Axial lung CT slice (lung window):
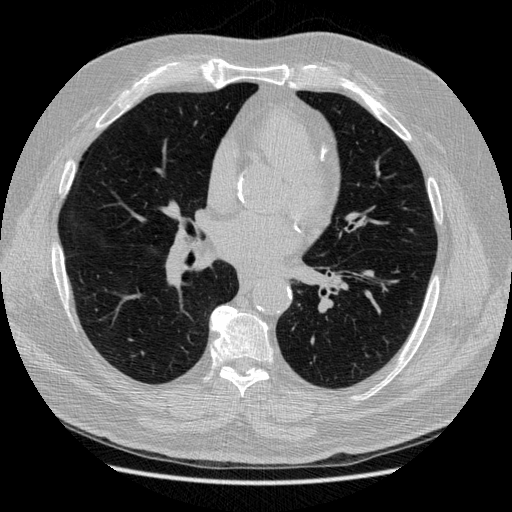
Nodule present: no